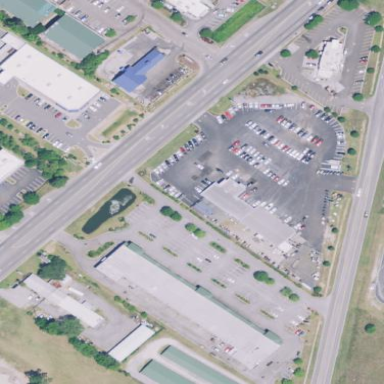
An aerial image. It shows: Retail area.